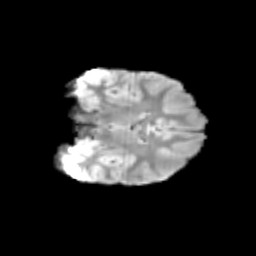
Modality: T2w
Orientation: coronal
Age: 10
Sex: female
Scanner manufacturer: siemens
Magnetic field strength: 3 T
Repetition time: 3.8 s
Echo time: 0.07 s